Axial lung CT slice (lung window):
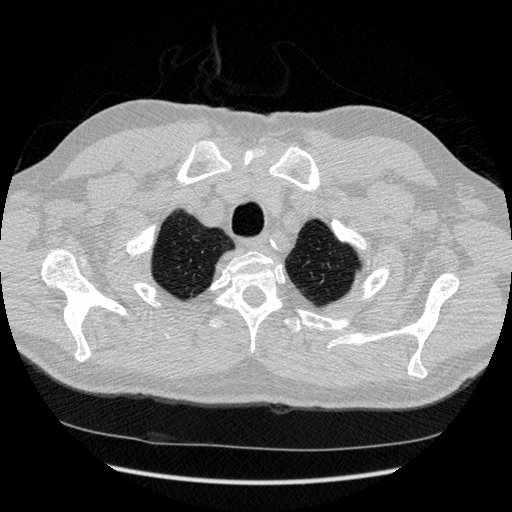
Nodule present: no